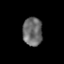
Tissue: lung
Cell type: Epithelial cells
Senescence score: 0.2375
Nuclear area (px): 543
Mean DAPI intensity: 108